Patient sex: M
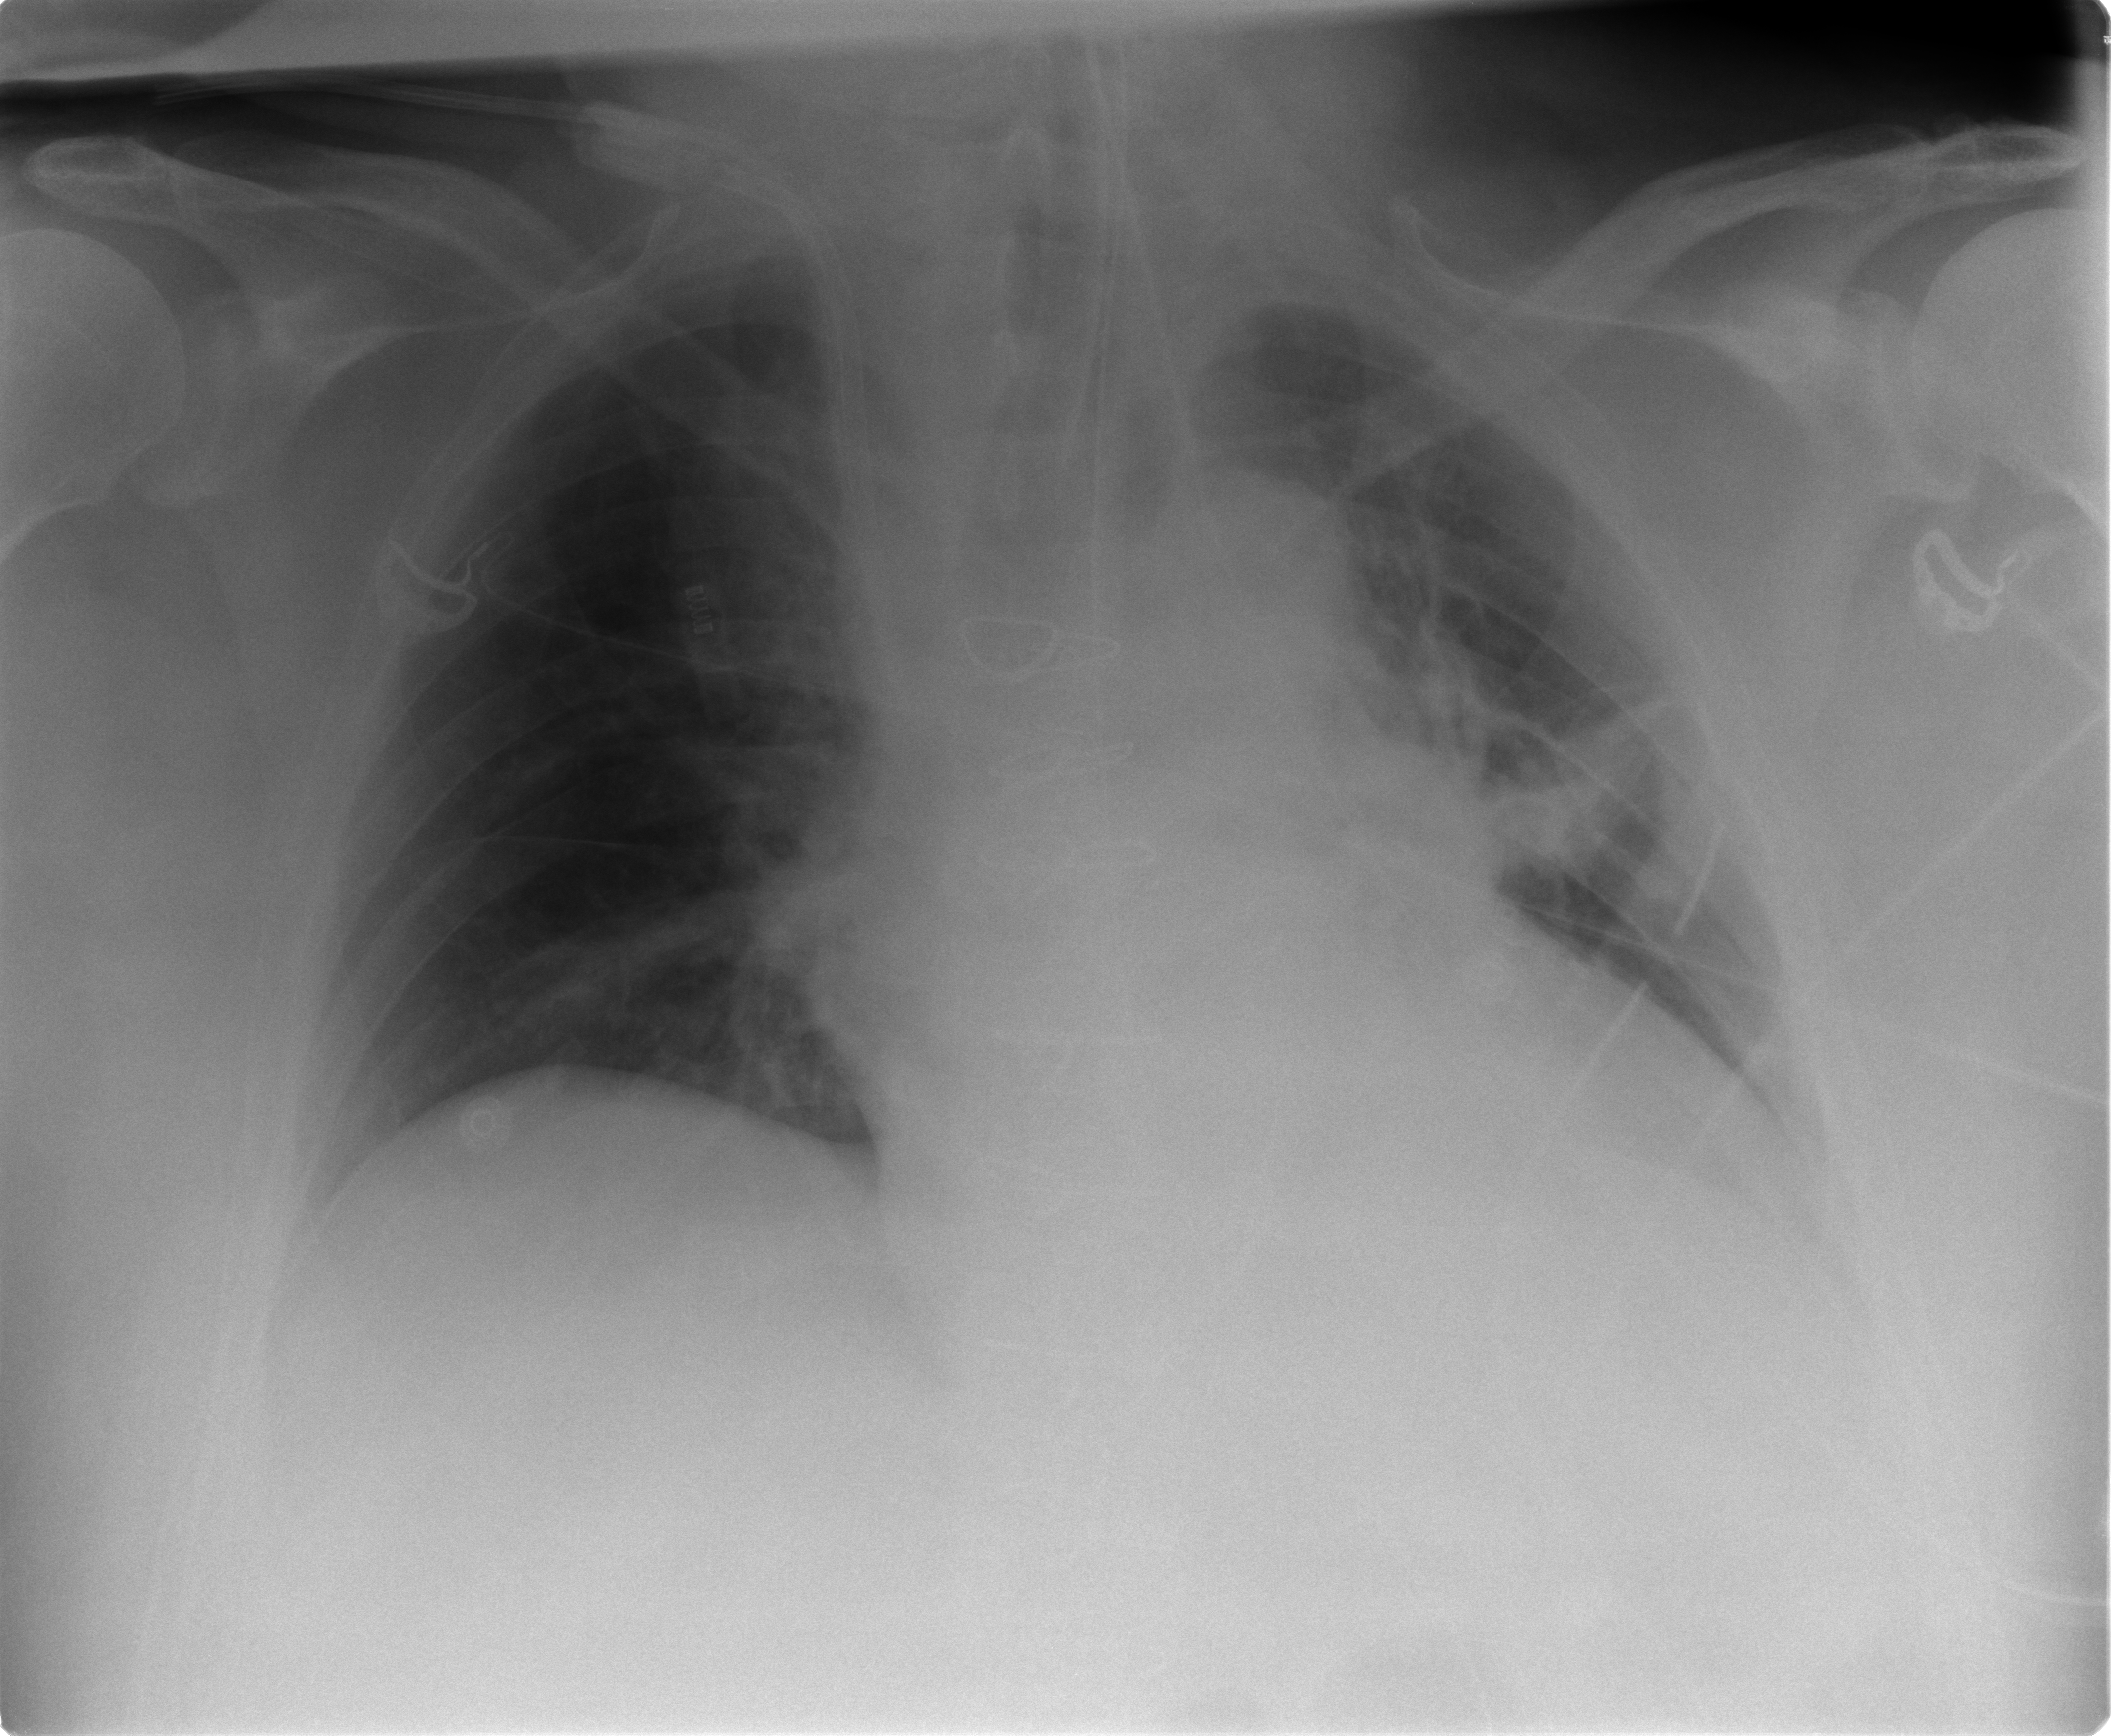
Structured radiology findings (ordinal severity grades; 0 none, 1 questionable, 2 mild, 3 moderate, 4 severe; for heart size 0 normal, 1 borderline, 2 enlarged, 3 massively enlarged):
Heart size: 2
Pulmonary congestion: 2
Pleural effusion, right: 0
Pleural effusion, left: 1
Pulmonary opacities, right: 0
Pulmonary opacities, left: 1
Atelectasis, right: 2
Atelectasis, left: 3